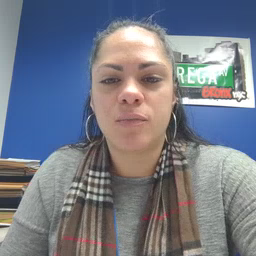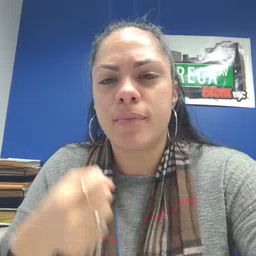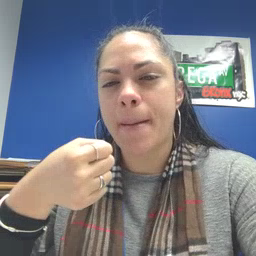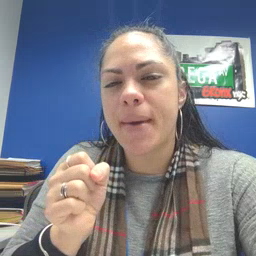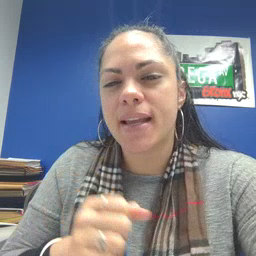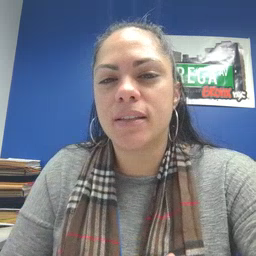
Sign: make